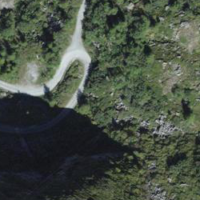
EUNIS habitat code: 31
Species observed at this site:
Colias palaeno